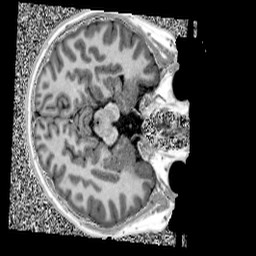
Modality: UNIT1
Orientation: axial
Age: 11
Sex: male
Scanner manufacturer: siemens
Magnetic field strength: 3 T
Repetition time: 4 s
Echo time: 0.00299 s